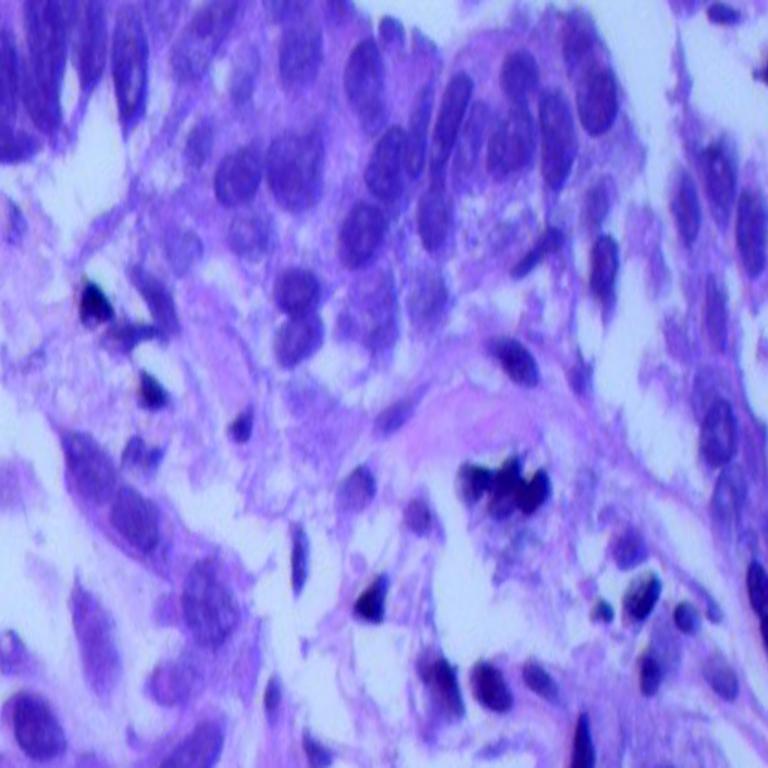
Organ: lung
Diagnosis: adenocarcinomas